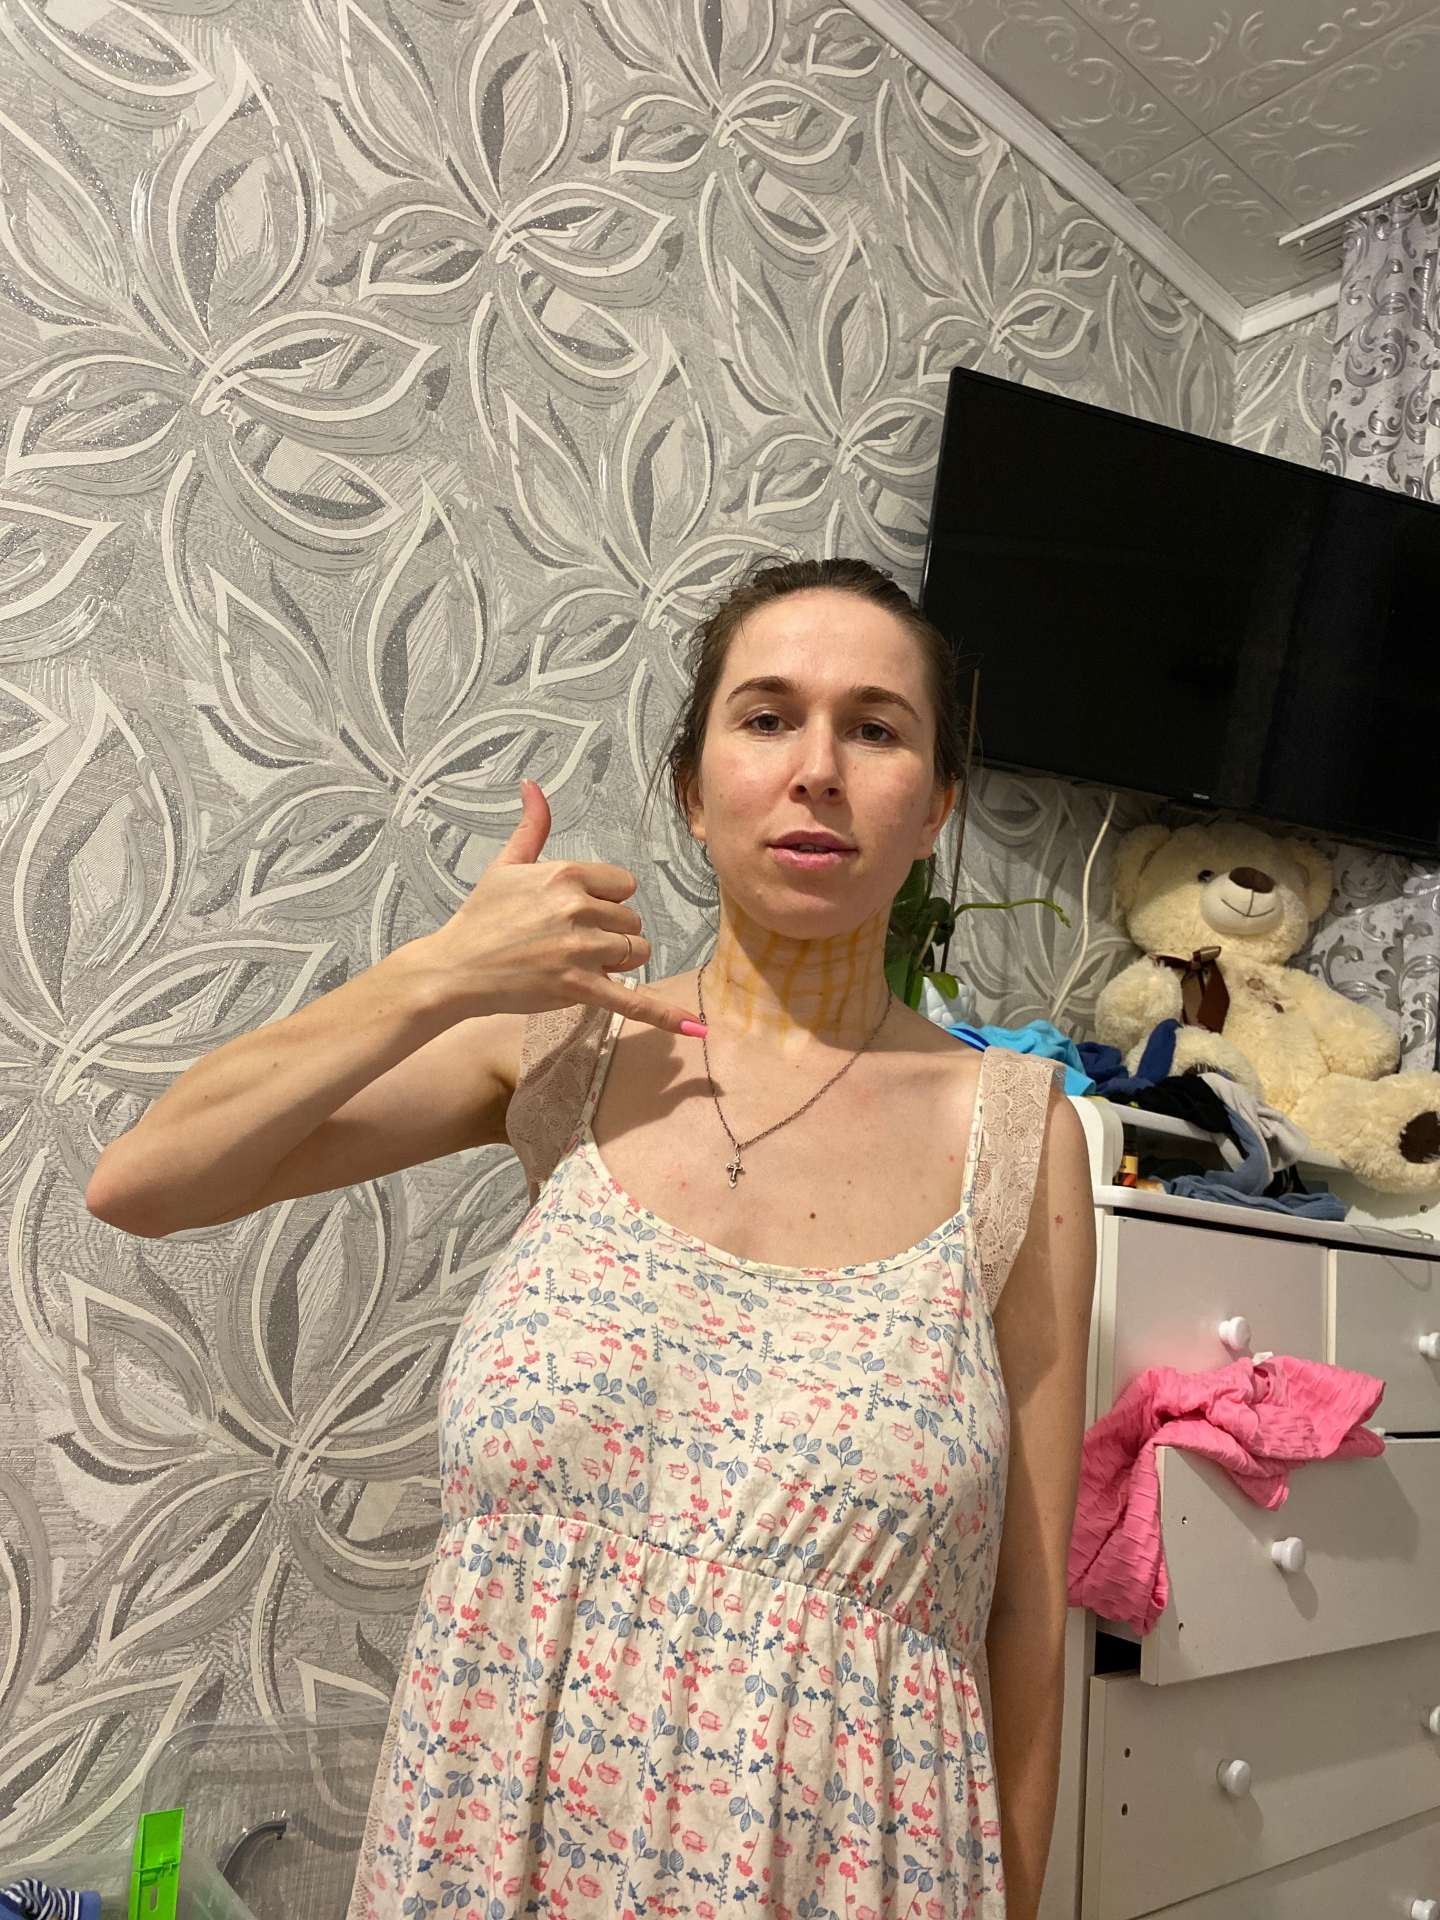
Label: clear